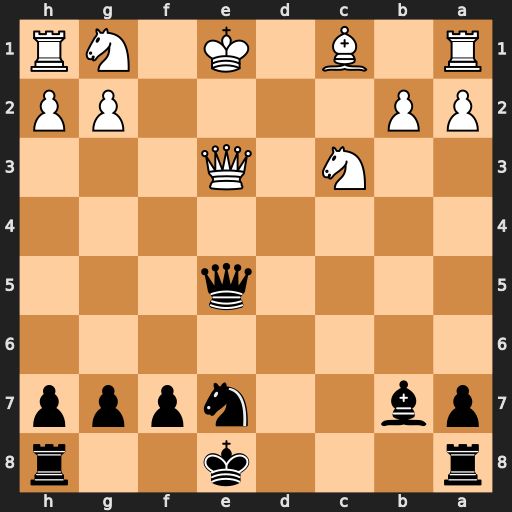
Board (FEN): r3k2r/pb2nppp/8/4q3/8/2N1Q3/PP4PP/R1B1K1NR
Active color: b
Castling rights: KQkq
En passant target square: -
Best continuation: Qxe3+ Bxe3 Bxg2 Nge2 Bxh1